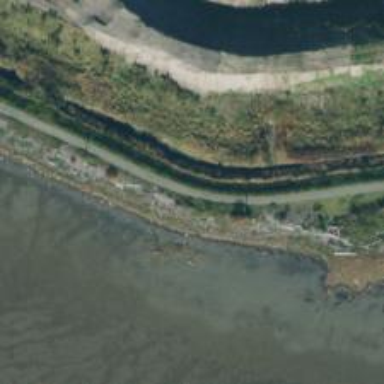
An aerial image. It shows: Track road beside dyke embankment.